Interaction volume radius: 10 \u00c5
Interaction volume height: 40 \u00c5
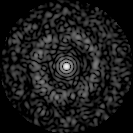
Disorder parameter: 0.8316